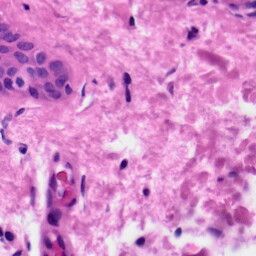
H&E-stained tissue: Skin